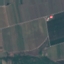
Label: PermanentCrop